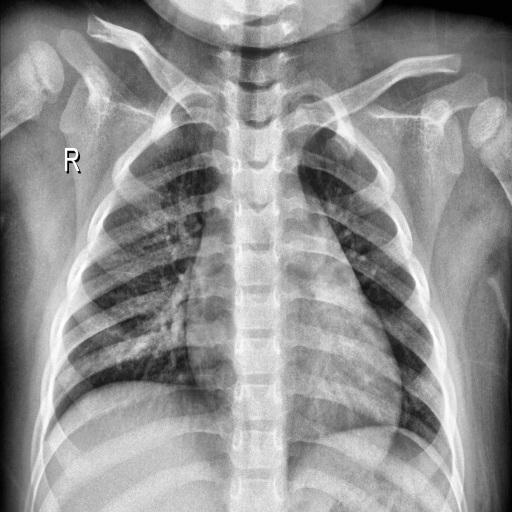
Finding: NORMAL